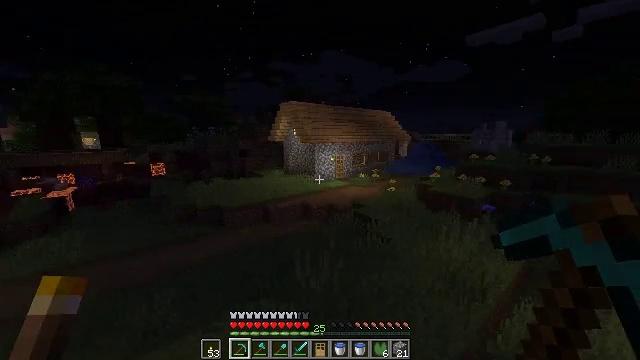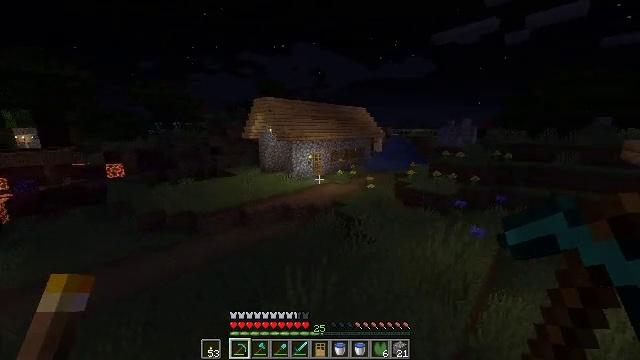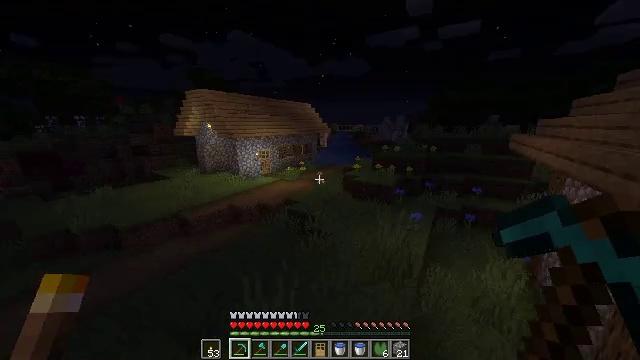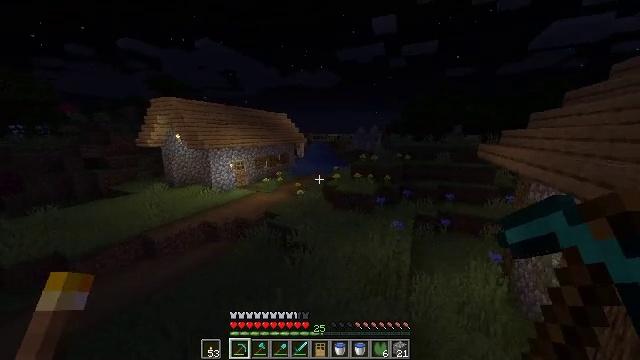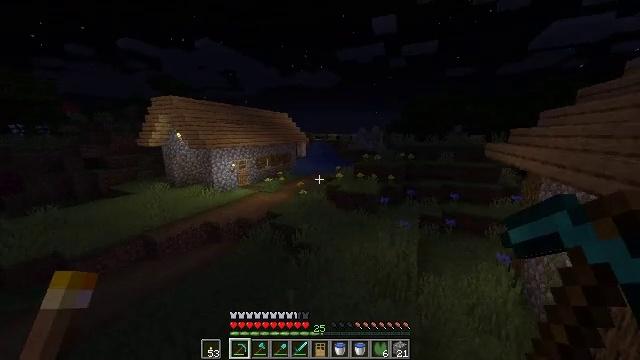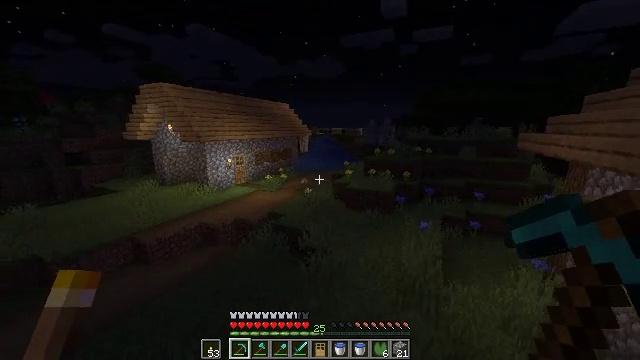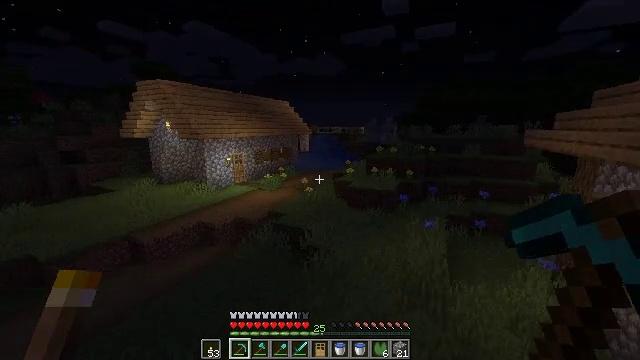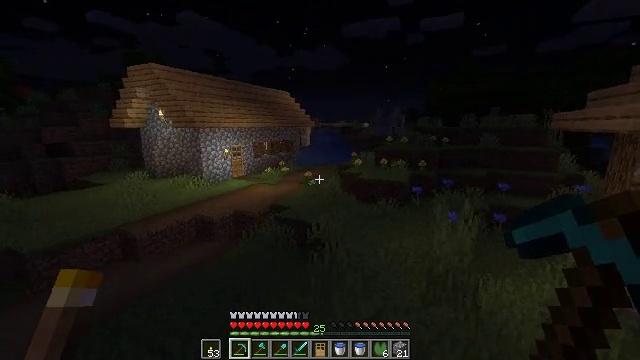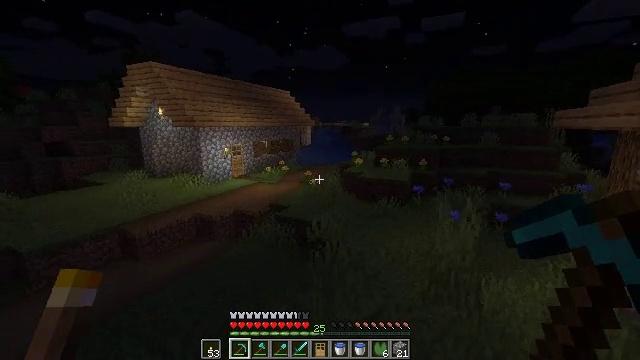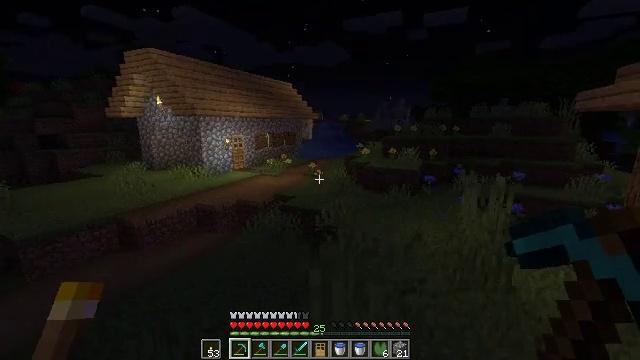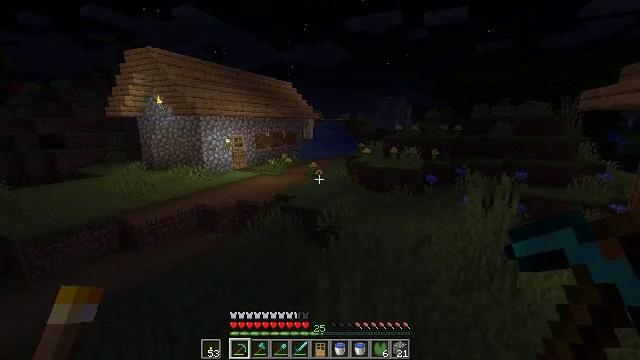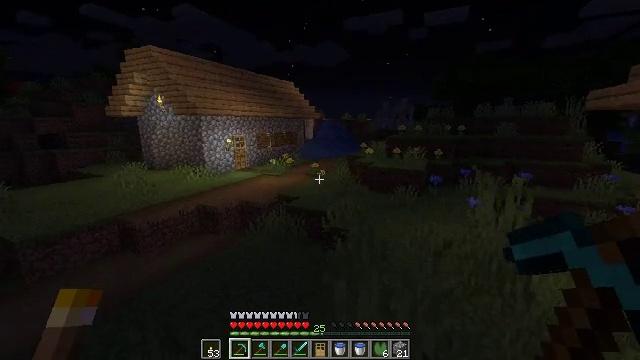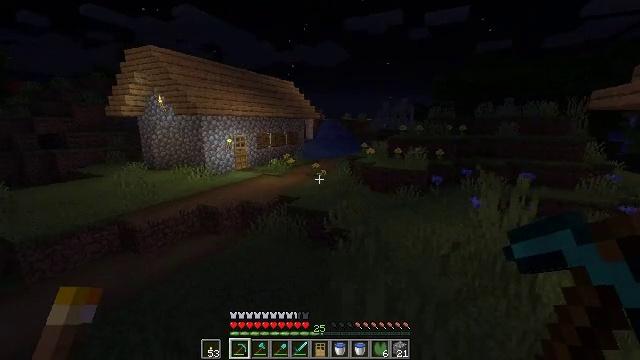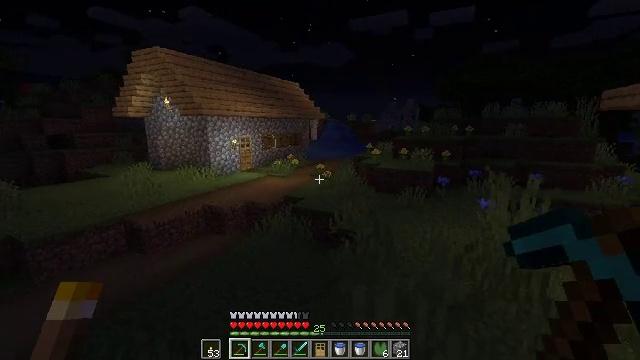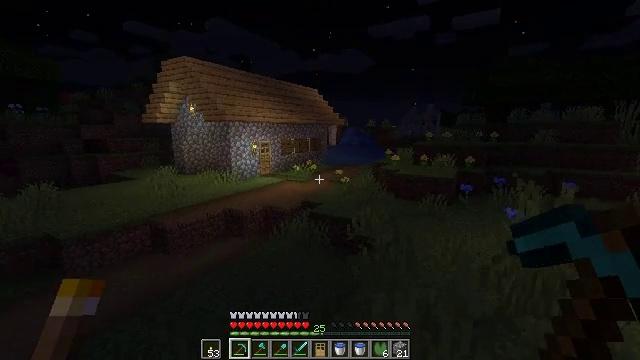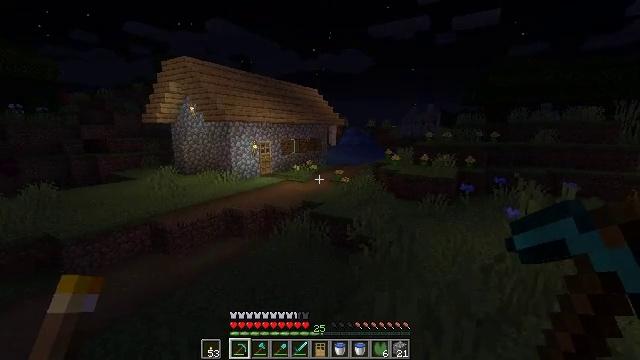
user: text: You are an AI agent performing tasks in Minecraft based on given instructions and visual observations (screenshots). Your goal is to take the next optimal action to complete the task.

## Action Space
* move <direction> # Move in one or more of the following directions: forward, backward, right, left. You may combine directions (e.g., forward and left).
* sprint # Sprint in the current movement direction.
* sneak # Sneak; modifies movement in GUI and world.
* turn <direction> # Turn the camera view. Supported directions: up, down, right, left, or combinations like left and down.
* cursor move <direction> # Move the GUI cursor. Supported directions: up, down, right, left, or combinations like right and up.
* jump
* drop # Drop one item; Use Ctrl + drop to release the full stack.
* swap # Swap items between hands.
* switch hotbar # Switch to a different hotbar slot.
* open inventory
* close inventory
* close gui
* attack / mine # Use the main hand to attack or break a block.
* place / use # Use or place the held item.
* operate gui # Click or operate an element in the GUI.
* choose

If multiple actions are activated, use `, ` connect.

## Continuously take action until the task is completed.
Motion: motion action
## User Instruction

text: Remove an oak door from the inventory.
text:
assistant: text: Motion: move forward, sprint, turn right and down, jump
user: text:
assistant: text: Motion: move forward, sprint, turn right and down, jump
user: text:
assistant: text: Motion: move forward, turn right and up, jump
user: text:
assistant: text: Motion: no_op
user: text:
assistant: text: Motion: no_op
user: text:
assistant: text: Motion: no_op
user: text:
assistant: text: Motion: no_op
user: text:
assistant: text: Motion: no_op
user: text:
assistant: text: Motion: no_op
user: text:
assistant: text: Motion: no_op
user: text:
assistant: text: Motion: no_op
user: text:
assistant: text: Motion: no_op
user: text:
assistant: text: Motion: no_op
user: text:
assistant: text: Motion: turn left and up
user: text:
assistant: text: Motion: no_op
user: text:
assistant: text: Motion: no_op
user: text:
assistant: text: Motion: no_op
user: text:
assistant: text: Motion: no_op
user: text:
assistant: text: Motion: no_op
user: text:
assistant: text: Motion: turn right
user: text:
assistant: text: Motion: no_op
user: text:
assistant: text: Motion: turn right and up
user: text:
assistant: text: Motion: turn right
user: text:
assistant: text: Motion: no_op
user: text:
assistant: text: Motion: no_op
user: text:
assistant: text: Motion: no_op
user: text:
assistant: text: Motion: turn left and up
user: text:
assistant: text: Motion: turn right
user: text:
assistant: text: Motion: turn right and down
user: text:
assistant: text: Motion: turn right and down